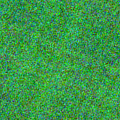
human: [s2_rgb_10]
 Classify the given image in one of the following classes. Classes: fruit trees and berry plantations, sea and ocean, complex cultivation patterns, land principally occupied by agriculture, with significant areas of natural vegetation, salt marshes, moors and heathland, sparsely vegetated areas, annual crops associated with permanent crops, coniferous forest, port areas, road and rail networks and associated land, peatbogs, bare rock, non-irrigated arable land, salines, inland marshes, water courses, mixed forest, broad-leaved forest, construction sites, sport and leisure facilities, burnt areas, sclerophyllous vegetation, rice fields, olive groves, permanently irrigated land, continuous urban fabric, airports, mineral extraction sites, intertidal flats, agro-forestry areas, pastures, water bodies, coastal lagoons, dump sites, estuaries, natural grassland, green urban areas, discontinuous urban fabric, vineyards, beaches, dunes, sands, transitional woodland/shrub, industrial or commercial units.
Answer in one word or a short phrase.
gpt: sea and ocean